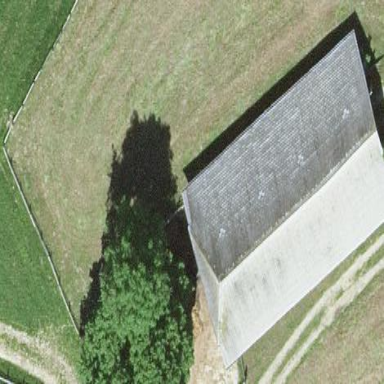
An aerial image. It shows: Farm auxiliary building.